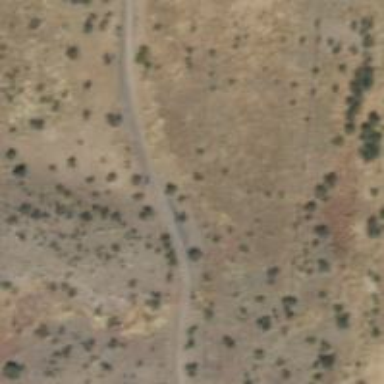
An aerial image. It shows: Well-maintained track road of grade 1.